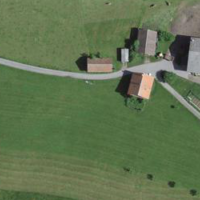
EUNIS habitat code: 24
Species observed at this site:
Lysimachia vulgaris